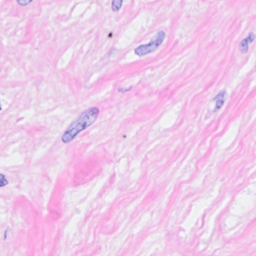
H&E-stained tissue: Breast